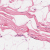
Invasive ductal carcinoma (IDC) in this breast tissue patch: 0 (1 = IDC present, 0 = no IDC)